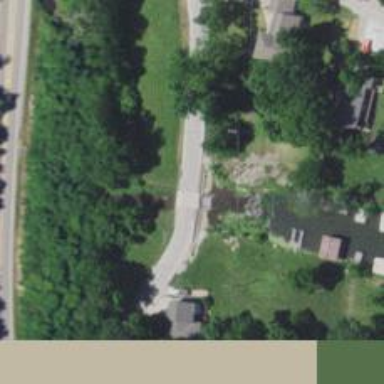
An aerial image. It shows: Residential road with bridge.